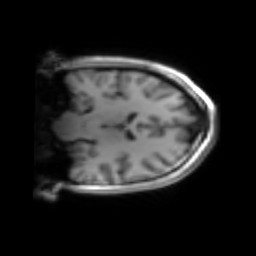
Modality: inplaneT1
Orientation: coronal
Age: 29
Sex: female
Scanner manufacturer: siemens
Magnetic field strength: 3 T
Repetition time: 1.2 s
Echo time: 0.00251 s